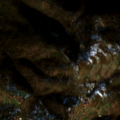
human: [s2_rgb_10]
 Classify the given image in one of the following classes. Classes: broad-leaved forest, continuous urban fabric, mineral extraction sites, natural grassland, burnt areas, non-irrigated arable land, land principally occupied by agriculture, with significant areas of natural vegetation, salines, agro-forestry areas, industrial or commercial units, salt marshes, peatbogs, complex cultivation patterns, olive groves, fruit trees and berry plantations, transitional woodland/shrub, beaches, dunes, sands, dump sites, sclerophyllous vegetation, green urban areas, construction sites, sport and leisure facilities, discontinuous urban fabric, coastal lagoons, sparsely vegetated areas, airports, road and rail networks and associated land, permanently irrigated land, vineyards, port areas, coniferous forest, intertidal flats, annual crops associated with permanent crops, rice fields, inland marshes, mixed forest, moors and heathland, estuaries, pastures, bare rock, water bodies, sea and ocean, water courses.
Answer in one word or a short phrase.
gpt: complex cultivation patterns, broad-leaved forest